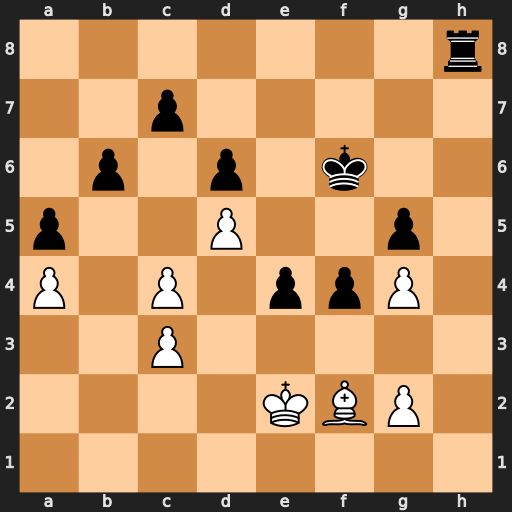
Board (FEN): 7r/2p5/1p1p1k2/p2P2p1/P1P1ppP1/2P5/4KBP1/8
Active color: w
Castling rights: -
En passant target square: -
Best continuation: Bd4+ Kf7 Bxh8